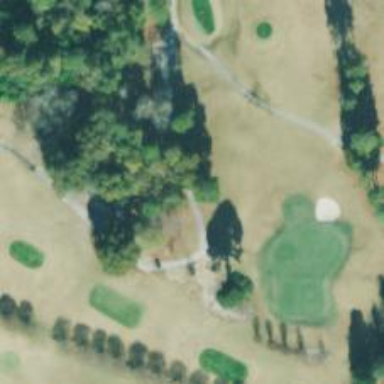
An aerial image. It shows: Pathway for golf carts.